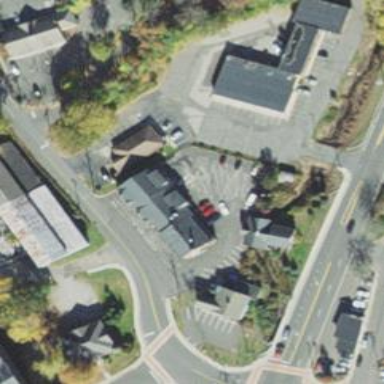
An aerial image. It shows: Post office.